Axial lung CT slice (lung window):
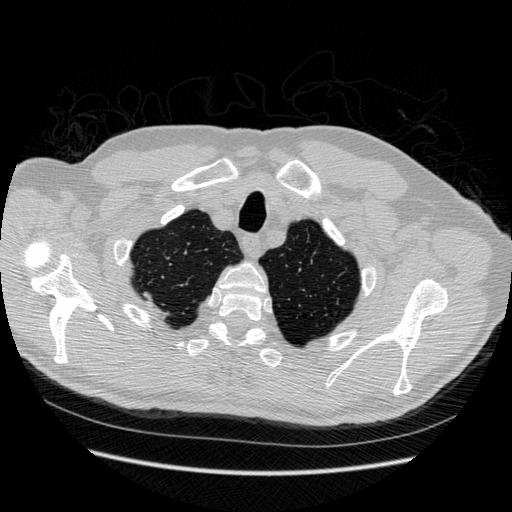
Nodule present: no